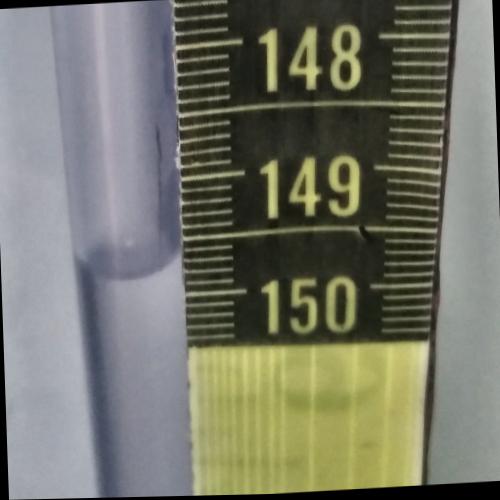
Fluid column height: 149.8 cm